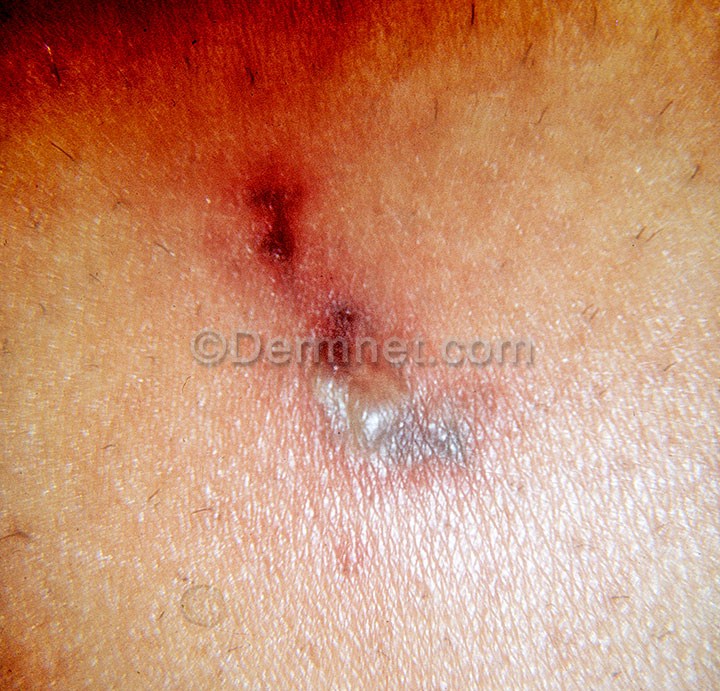
Disease: Herpes HPV and other STDs Photos